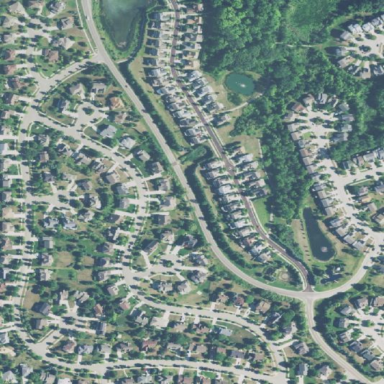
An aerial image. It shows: Neighbourhood with single-family residential houses.